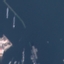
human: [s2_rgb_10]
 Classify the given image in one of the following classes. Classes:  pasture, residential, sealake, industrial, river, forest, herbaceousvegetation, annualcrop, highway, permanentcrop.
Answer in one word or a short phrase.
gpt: SeaLake